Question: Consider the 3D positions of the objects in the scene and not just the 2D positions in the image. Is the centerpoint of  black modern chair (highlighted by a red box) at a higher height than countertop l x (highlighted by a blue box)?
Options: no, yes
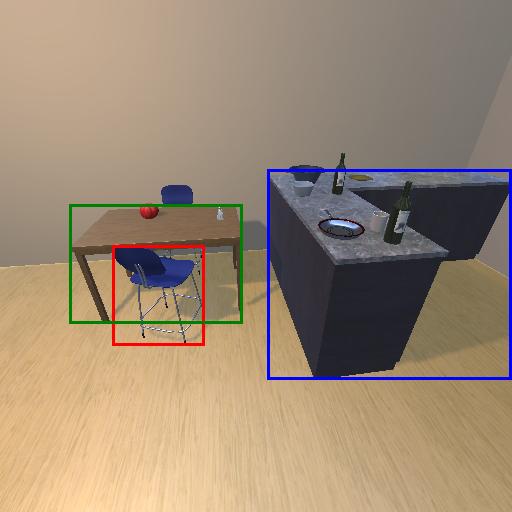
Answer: no